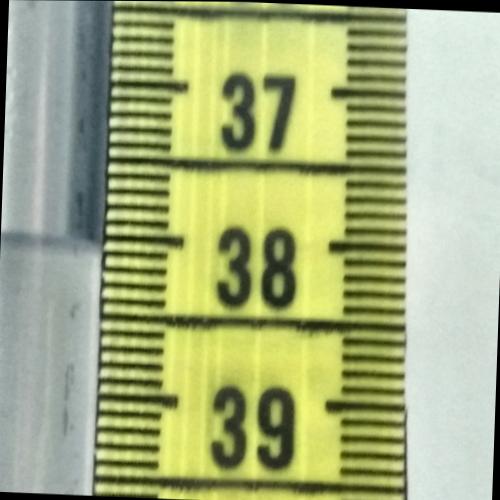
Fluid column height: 38.0 cm